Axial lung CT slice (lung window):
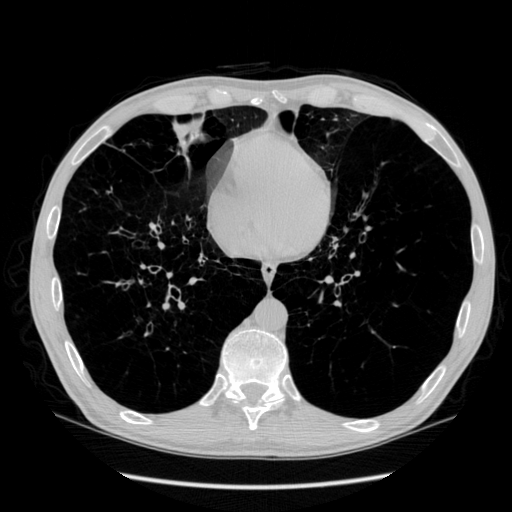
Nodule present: no